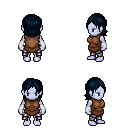
a pixel art fantasy rpg character, female body template, dark elf, purple skin, brown tunic, metal pants, raven long bangs hairstyle, white cloth bracers, four views (front, back, left, right), 2x2 character sprite sheet, small pixel art, hard edges, no anti-aliasing